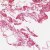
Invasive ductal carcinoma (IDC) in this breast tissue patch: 0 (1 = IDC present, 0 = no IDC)